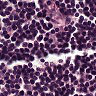
Metastatic tissue present: no